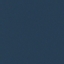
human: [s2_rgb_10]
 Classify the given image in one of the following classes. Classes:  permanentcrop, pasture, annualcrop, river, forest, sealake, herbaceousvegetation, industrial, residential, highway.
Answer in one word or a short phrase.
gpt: SeaLake